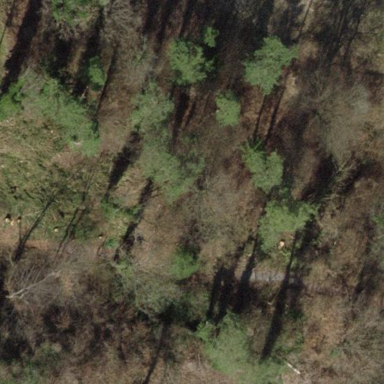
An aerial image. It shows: Forest area.